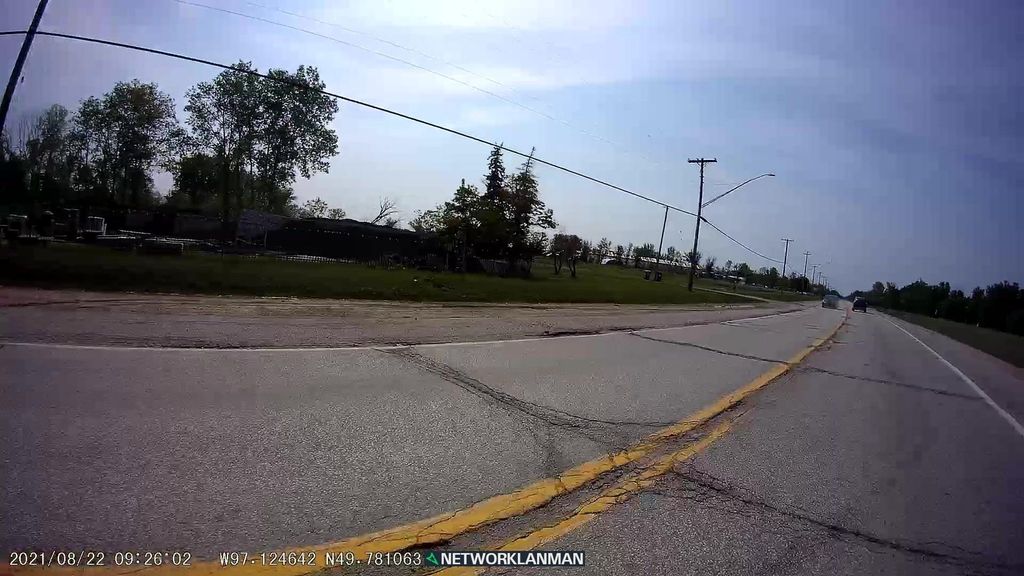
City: winnipeg